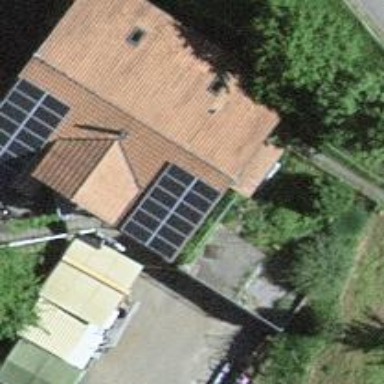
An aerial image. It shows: Garage.